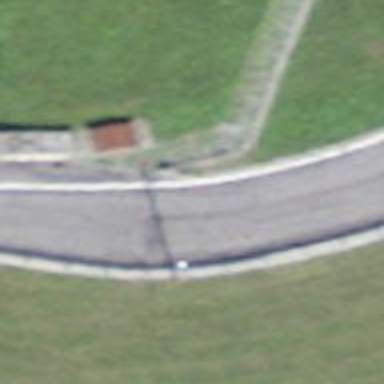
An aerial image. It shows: Bus stop with shelter.